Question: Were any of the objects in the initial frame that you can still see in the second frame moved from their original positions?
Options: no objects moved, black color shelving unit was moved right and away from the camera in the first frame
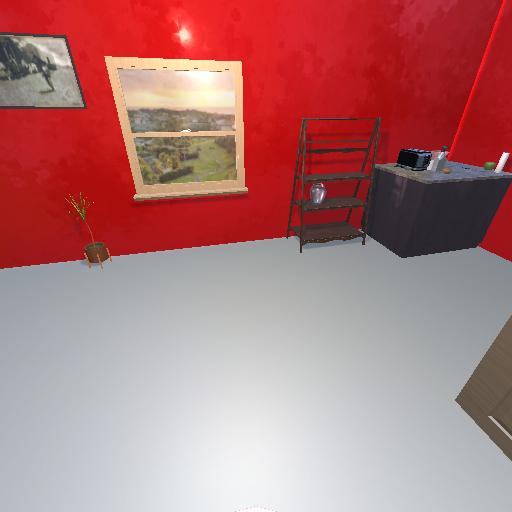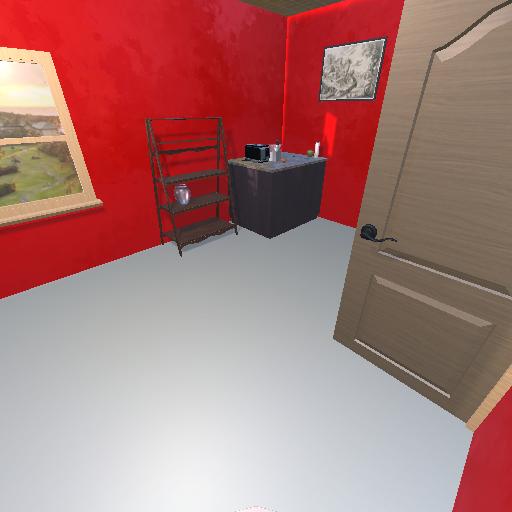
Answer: no objects moved